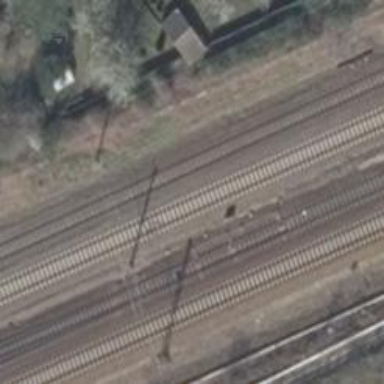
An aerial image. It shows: Wedge used for railway derailment.